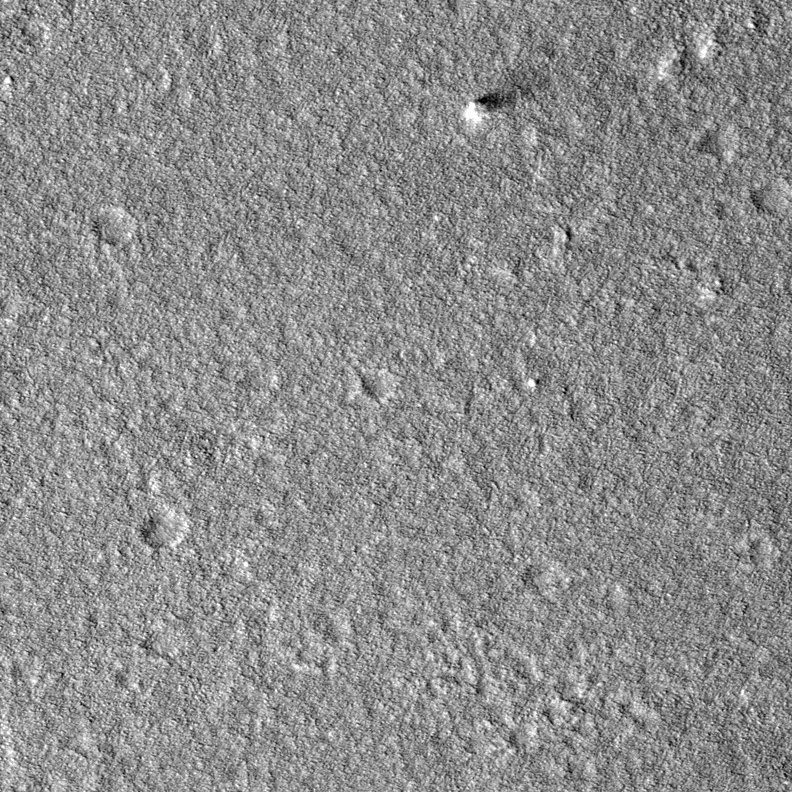
Label: dustdevil